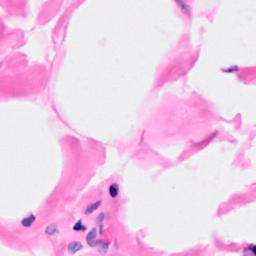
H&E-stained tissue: Breast